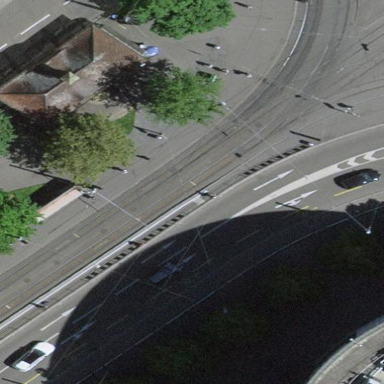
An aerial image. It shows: Platform for public transport with shelter. This railway platform is for trams.